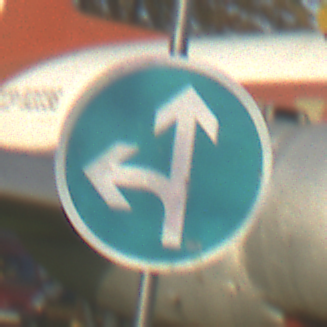
Verkehrszeichen: VorgeschriebeneFahrtrichtungGeradeausOderLinks
Umgebung: Outdoor, Special
Tageszeit: SunriseSunset
Wetter: Clear
Licht: Natural
Jahreszeit: NotSpecified
Kontrast: MediumContrast